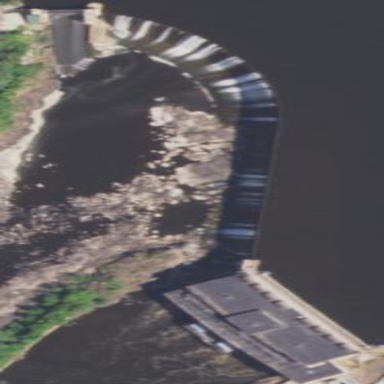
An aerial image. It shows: Dam along waterway.